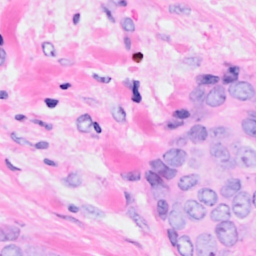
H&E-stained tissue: Breast